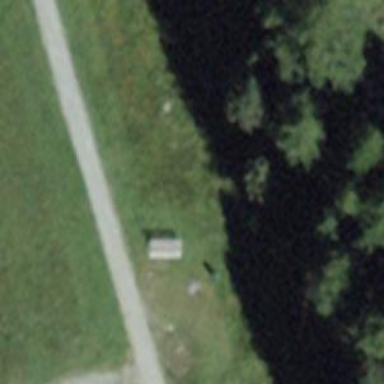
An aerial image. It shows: Bench for seating.